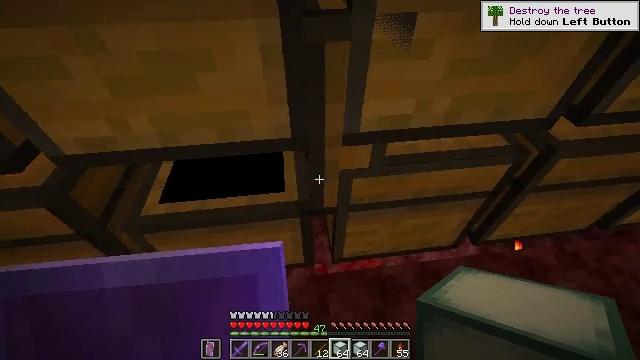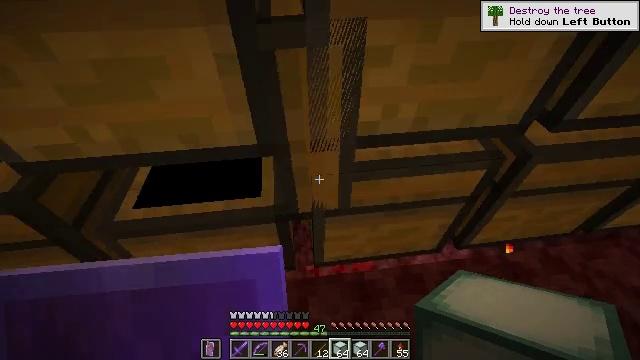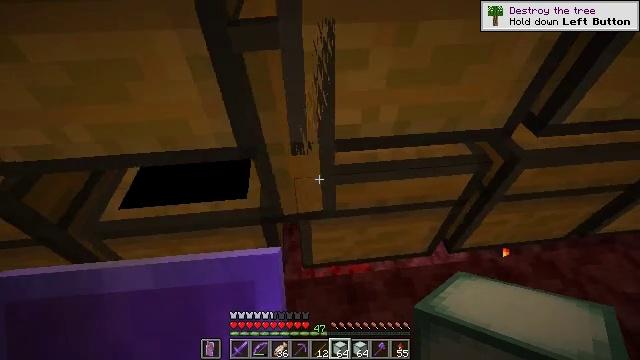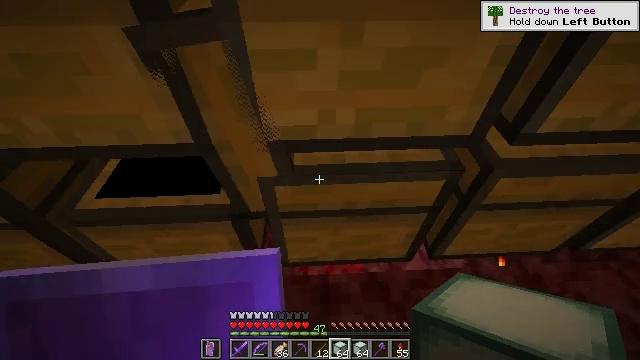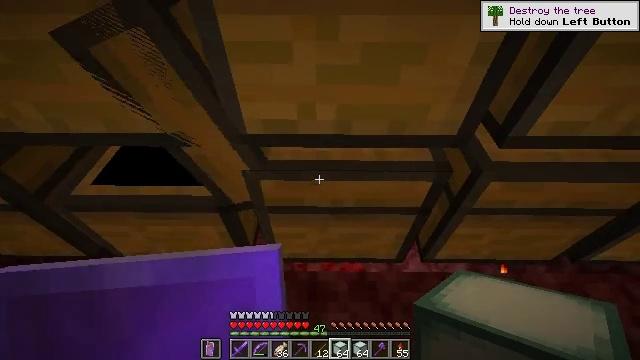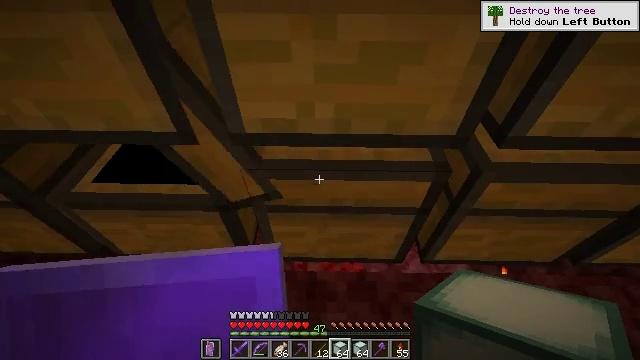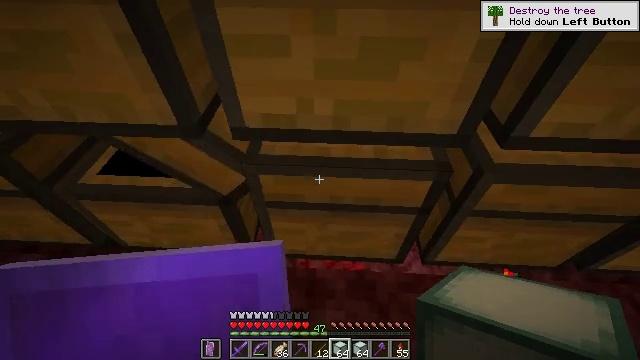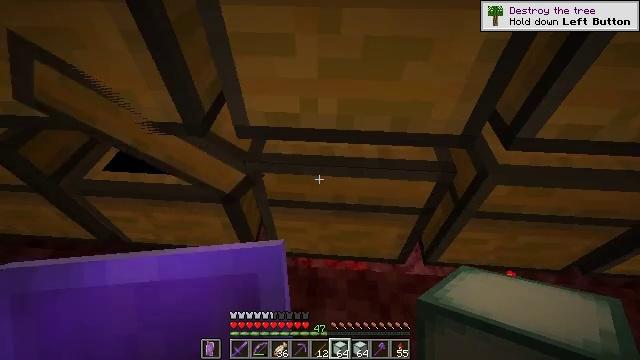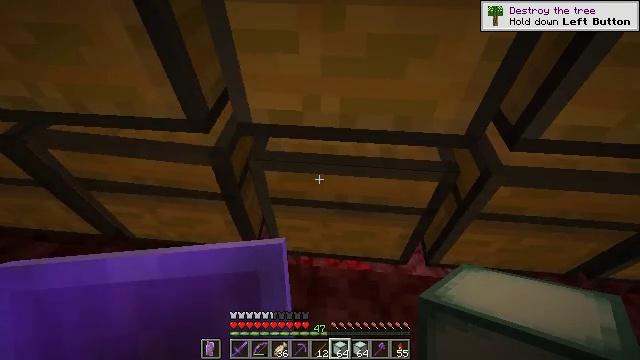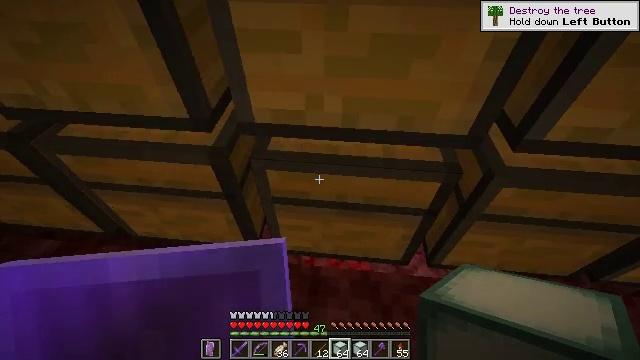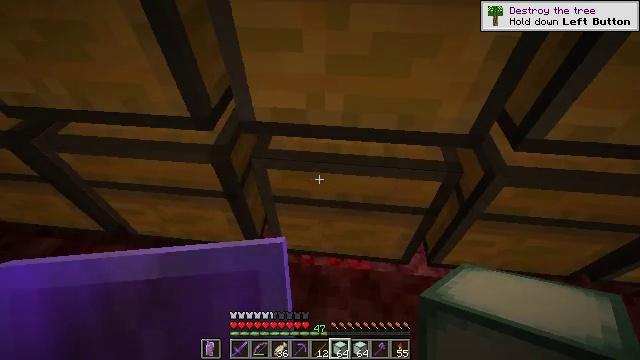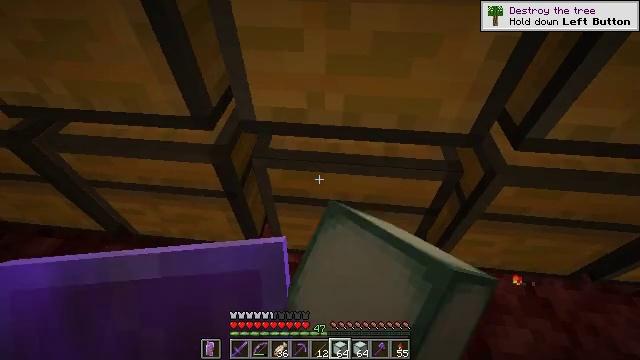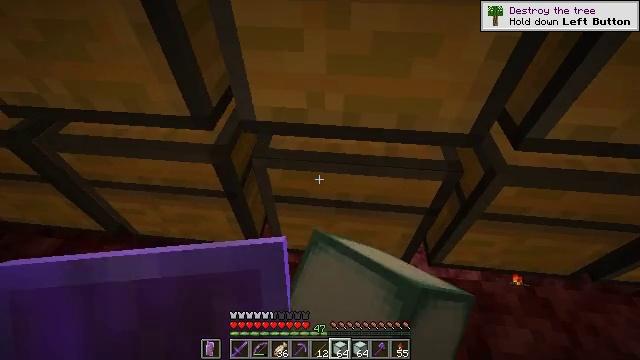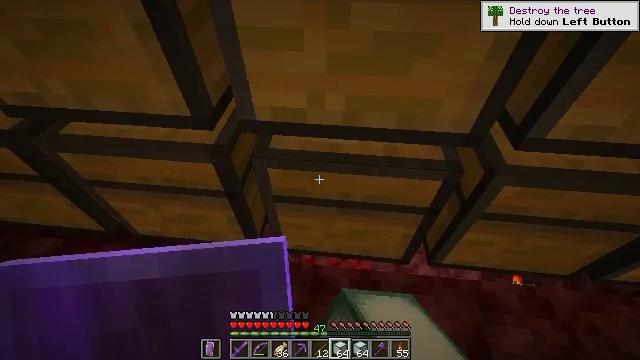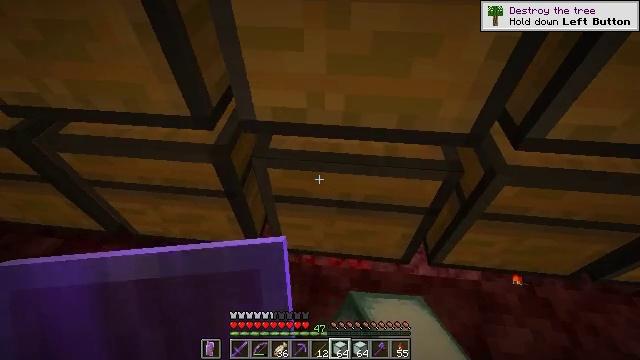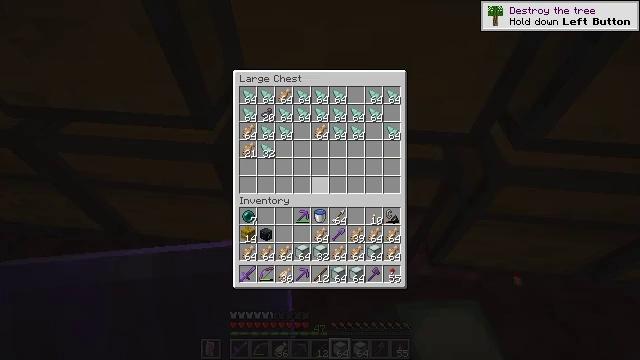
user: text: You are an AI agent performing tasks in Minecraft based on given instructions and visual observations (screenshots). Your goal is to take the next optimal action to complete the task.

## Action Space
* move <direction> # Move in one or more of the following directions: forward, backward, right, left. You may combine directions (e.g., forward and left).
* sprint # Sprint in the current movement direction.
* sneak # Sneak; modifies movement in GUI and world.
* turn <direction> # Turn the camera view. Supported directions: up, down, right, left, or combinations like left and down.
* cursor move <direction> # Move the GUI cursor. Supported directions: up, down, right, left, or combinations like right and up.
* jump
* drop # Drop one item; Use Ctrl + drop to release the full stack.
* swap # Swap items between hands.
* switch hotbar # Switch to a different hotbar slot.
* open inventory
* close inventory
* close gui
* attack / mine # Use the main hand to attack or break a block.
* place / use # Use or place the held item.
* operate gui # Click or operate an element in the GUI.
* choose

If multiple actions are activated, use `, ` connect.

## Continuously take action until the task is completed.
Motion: motion action
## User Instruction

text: Mine block crafting table.
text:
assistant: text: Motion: move right
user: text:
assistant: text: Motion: move right
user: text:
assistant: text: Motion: turn left
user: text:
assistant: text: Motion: turn left
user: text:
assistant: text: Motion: no_op
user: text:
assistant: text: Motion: turn left
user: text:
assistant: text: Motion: turn left
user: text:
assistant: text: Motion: turn left
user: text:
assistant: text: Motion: no_op
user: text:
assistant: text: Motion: use / place
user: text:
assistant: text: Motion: use / place
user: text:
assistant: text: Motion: use / place
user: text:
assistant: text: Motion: no_op
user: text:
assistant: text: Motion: no_op
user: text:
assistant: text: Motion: no_op
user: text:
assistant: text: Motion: no_op
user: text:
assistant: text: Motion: no_op
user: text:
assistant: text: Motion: no_op
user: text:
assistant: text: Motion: no_op
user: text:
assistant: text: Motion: no_op
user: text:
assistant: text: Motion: no_op
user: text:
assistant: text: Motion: no_op
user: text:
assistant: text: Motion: no_op
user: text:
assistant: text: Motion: no_op
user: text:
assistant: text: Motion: no_op
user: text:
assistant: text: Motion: no_op
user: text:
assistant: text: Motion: no_op
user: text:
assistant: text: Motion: turn up
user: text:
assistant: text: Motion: turn up
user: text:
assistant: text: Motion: turn up